Question: I have an area of connected squares (img to the left), and want to find the maximum number of "double" squares that could be fitted into the area (img to the right).
My approach is to represent the original area as a graph, where each square represents a vertex connected by edges to the squares below, above, left and/or right.
I was thinking it could be done by using a BFS algorithm, examining each vertex and applying color. But I also have the feeling it could be done with dynamic programming... I need some help on the way!

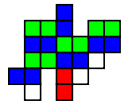
Answer: ## Lemma 1:
If we consider the squares as the vertice in the graph, due to its spetial structure, the graph is bipartite graph.
Link a edge from each vertice to all its neighborhood vertices.
## Proof:
If we paint each squares white or black, we can form that no two blacks neighbored and no two whites neighbored, so the edges in the graph would only between one black and one white.
## Algorithm:
After construct the bipartite graph, you can find , and the value of the maximum matching would be the answer. You can use Hungarian algorithm or faster Hopcroft-Karp algorithm to calculate the answer.